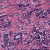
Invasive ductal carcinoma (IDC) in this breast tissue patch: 1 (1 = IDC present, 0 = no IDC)